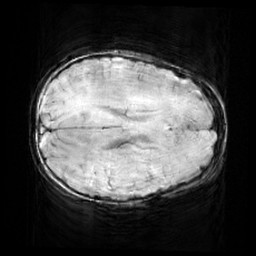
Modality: SWI
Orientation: axial
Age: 9
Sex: female
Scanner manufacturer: siemens
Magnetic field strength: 3 T
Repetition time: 0.027 s
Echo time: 0.02 s